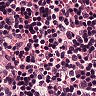
Metastatic tissue present: no